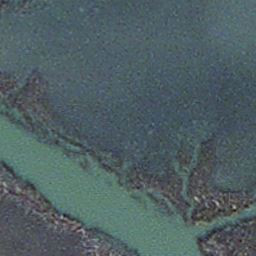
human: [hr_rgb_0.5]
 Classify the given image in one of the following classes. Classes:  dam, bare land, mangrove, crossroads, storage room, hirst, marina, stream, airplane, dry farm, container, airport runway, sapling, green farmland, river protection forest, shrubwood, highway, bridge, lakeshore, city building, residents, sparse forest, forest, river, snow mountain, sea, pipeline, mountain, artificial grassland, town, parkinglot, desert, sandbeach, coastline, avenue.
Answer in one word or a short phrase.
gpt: stream